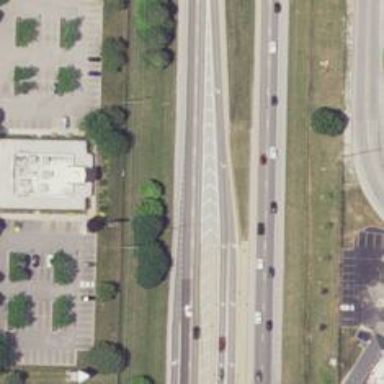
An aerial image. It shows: Road marking featuring gore chevron.